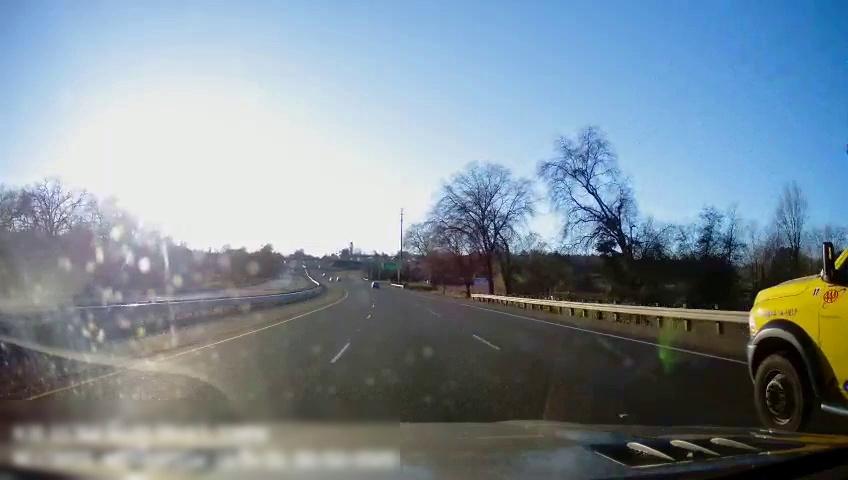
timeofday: Day
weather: Sunny
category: Drivable Space
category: Drivable Space
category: Vehicles | Truck
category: Lanes | Current Lane
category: Lanes | Current Lane
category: Lanes | Alternate Lane
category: Lanes | Alternate Lane
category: Traffic | Signs